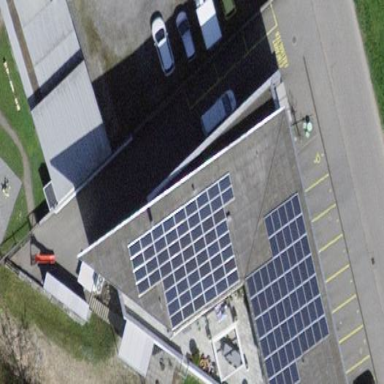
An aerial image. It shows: Solar power generator.